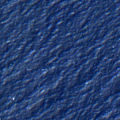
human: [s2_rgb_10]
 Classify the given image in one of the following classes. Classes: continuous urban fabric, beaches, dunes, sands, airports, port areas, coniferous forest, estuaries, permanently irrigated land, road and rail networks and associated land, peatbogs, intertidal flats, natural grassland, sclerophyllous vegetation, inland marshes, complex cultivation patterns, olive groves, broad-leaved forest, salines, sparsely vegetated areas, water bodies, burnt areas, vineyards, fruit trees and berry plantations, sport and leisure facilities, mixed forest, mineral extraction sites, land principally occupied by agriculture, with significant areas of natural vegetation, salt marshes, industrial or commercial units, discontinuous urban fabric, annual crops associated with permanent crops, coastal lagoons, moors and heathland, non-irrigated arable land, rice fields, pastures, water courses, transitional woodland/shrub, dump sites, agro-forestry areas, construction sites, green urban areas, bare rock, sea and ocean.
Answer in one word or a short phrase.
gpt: sea and ocean